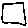
Label: square